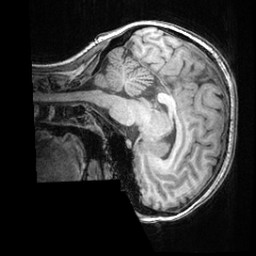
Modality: T1w
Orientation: sagittal
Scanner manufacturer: ge
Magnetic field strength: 3 T
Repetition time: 0.008572 s
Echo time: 0.003384 s